Question: Aplication is built on Yii2 with using Kartik's star-rating widget. Js code have an error:
Image with error in console:

Code:
'''
<?php
$js = <<<JS
function (event, value, caption) {
$.ajax({
type: 'GET',
url: '/rating/update-rating',
data: {
points: value,
post_id: $post->id
},
success: function(res) {
$(event.currentTarget).rating('update', res);
},
error: function(e) {
console.log(e);
}
});
}
JS;
$this->registerJs($js);
echo StarRating::widget([
'name' => $post->post_rate,
'value' => isset($post->rating[0]['dec_avg']) ? $post->rating[0]['dec_avg'] : 0,
'pluginOptions' => [ ... ]
'pluginEvents' => [
'rating:change' => $js,
],
'''
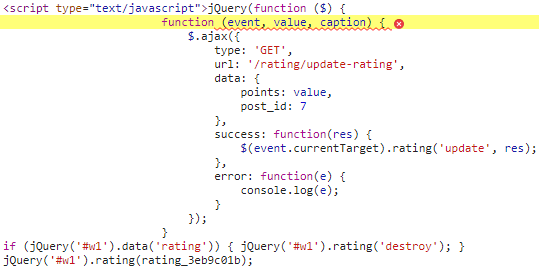
Answer: You forgot to add a name for your js function:
'''
function functionName(event, value, caption) {
$.ajax({
type: 'GET',
url: '/rating/update-rating',
data: {
points: value,
post_id: $post - > id
},
success: function(res) {
$(event.currentTarget).rating('update', res);
},
error: function(e) {
console.log(e);
}
});
}
'''